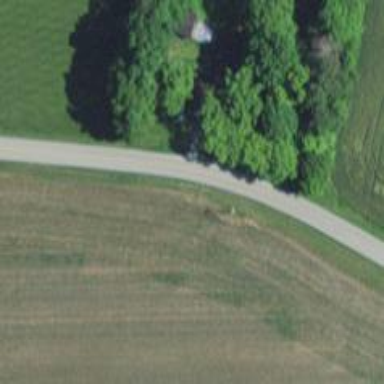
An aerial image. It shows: Secondary road.